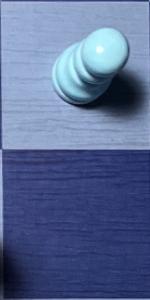
Label: Empty